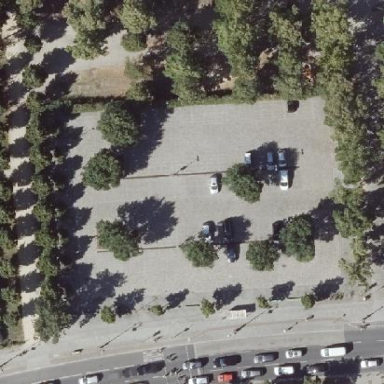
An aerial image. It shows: Parking aisle with sett surface.